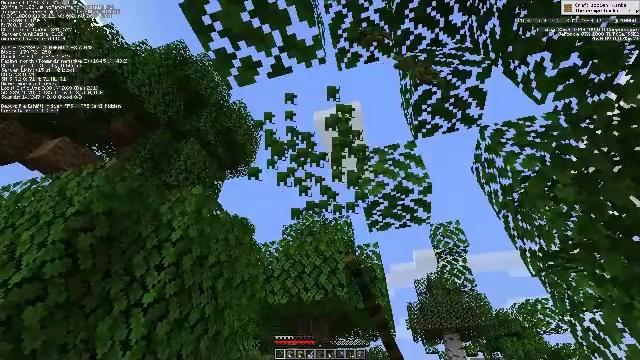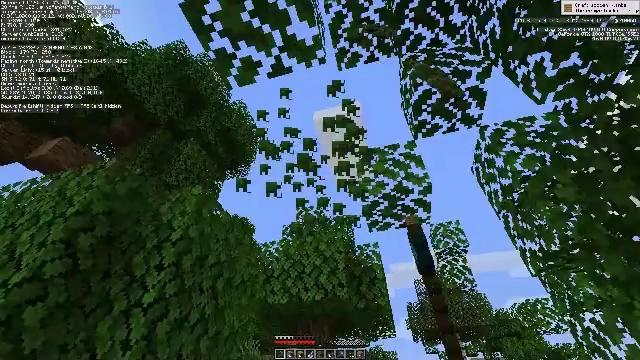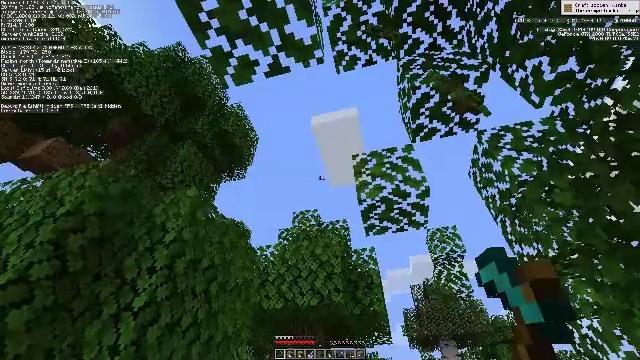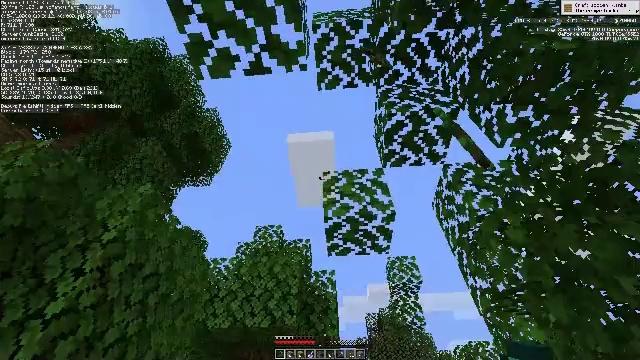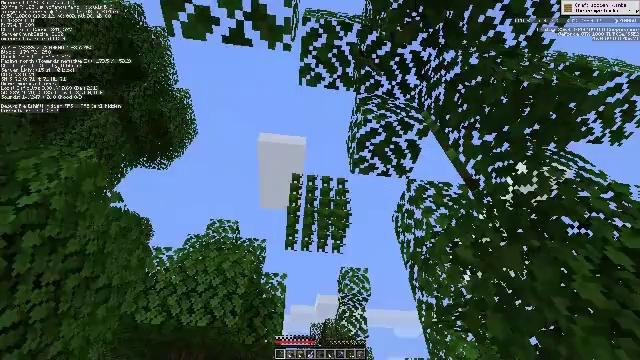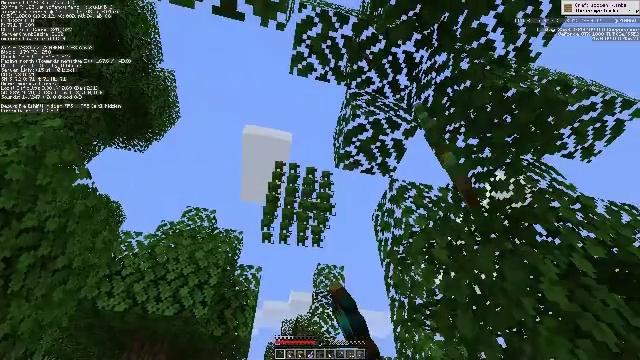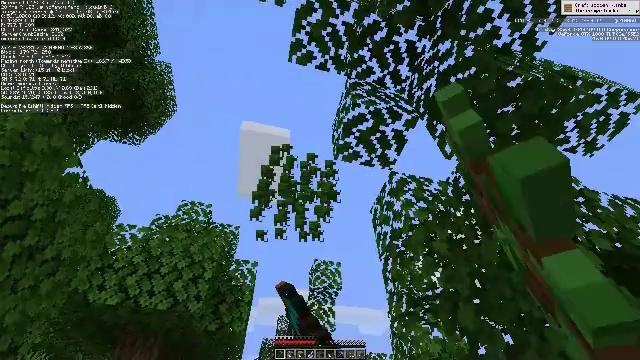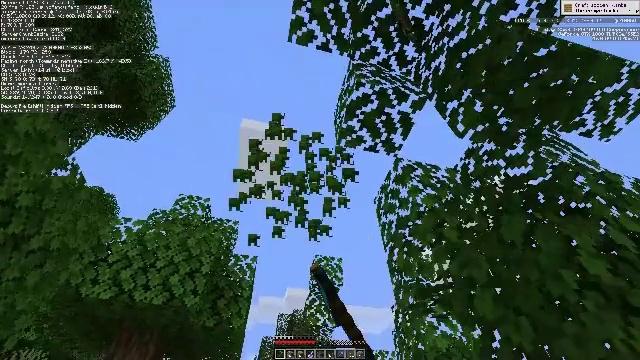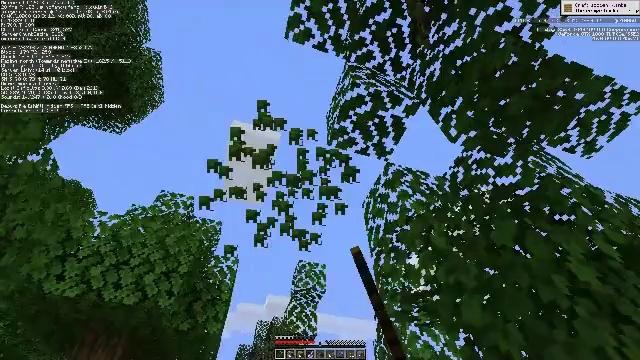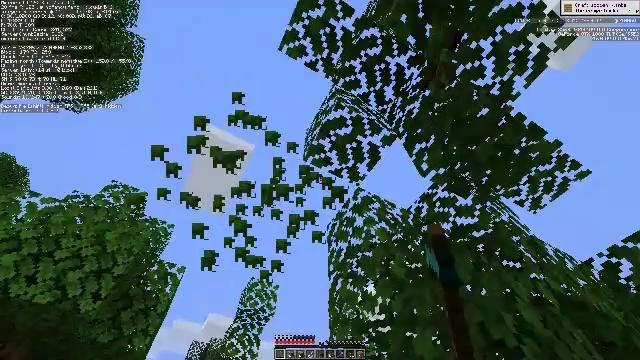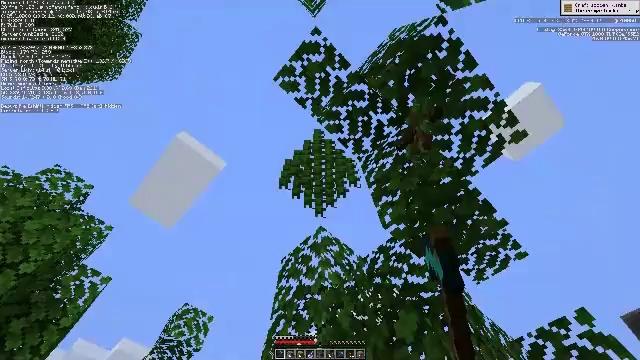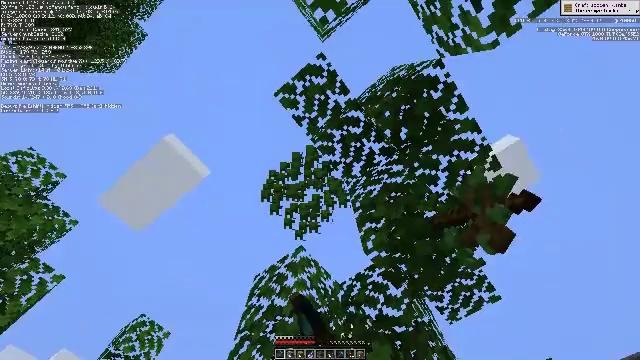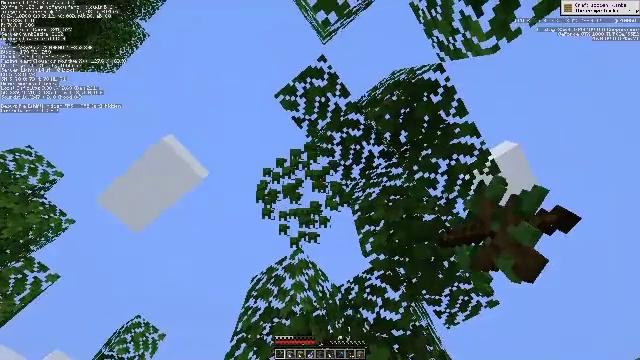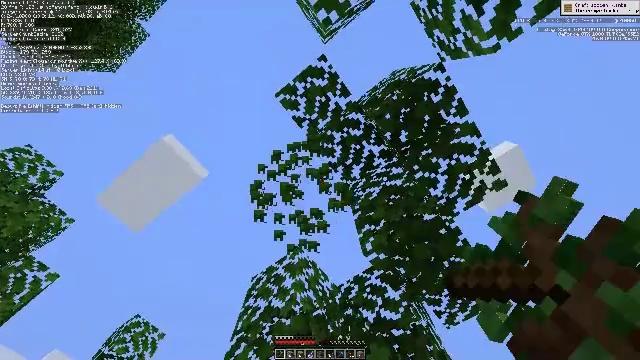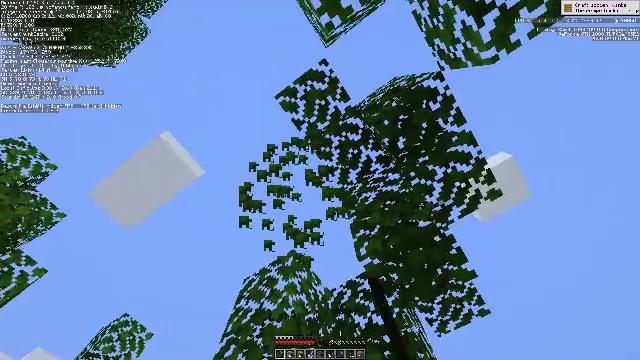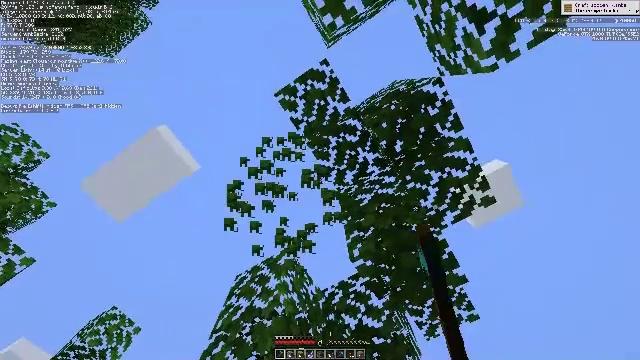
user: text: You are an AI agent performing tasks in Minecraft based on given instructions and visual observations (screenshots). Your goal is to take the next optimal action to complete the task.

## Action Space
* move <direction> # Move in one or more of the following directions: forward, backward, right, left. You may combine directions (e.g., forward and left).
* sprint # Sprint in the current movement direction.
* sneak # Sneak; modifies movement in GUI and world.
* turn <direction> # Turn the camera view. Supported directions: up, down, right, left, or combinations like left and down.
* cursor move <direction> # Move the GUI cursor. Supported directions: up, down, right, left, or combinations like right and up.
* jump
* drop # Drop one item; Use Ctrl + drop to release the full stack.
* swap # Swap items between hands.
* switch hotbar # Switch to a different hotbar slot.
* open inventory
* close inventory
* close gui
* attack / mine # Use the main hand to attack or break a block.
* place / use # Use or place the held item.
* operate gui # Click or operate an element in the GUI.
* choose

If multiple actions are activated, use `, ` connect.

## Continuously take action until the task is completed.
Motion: motion action
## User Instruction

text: Break oak leaves from the trees.
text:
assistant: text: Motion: attack / mine
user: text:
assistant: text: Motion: move forward, turn up, attack / mine
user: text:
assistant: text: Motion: move forward, turn right and up, attack / mine
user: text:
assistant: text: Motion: move forward, turn right and up, attack / mine
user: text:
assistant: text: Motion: move forward, turn right, attack / mine
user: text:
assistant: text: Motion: move forward, attack / mine
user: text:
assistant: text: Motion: move forward, attack / mine
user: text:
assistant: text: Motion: turn right and up, attack / mine
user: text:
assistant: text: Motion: turn right and up, attack / mine
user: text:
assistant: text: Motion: turn right and up, attack / mine
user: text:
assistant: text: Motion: turn right and up, attack / mine
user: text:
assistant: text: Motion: attack / mine
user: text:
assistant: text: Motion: attack / mine
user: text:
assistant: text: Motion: turn right, attack / mine
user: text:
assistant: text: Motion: turn right, attack / mine
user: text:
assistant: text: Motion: turn right, attack / mine
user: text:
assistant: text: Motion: attack / mine
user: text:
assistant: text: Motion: turn right and down, attack / mine
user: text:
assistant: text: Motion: turn down, attack / mine
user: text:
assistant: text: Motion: turn left and down, attack / mine
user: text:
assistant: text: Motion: turn left and down, attack / mine
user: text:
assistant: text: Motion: attack / mine
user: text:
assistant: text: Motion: attack / mine
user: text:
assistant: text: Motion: attack / mine
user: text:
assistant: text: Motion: turn left, attack / mine
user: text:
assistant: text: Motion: turn left and down, attack / mine
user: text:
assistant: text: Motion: attack / mine
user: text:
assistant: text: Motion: attack / mine
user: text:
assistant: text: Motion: turn down, attack / mine
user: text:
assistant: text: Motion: turn down, attack / mine